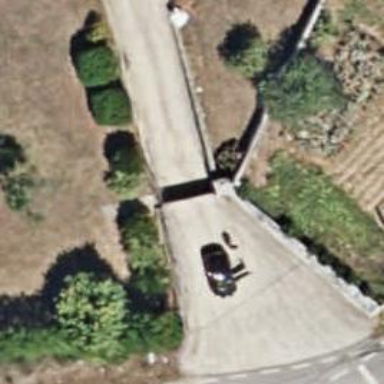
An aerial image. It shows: Gate.